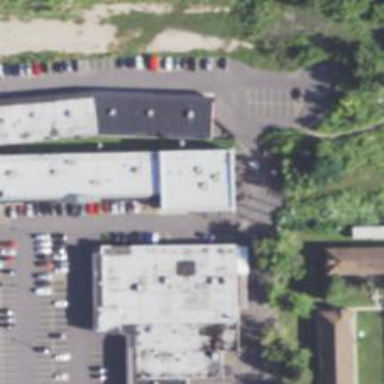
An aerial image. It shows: Trade school.